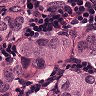
Metastatic tissue present: yes